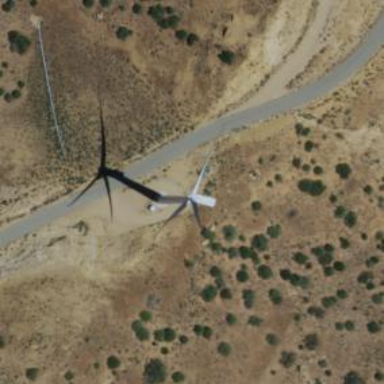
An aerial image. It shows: Wind generator with horizontal axis. The generator is wind turbine.